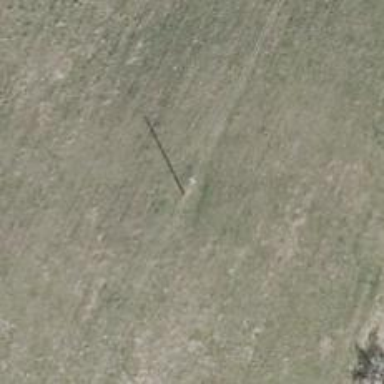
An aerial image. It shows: Power pole.